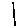
Label: line